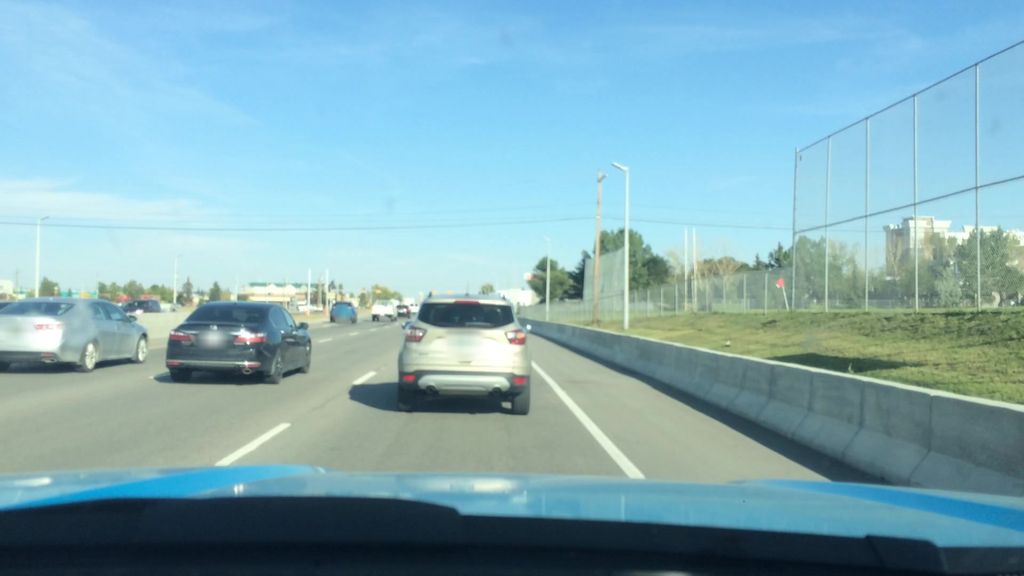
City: calgary